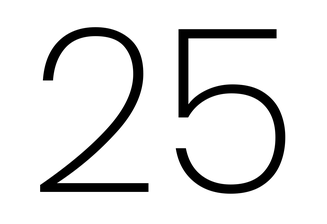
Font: Poppins-ExtraLight